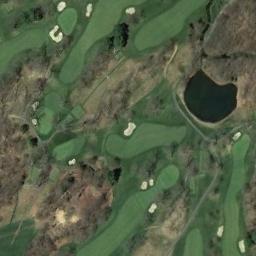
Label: golf_course